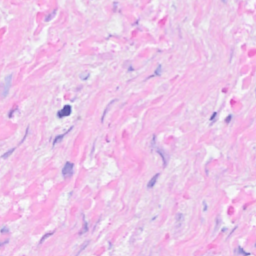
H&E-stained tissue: Breast